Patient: sex F, age 57
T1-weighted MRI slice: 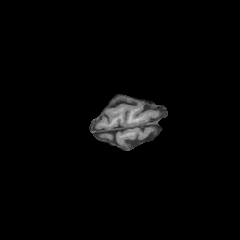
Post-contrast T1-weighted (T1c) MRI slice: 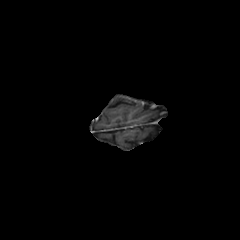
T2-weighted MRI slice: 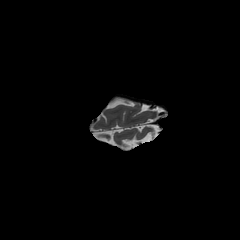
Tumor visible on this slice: no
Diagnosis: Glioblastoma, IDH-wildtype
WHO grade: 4